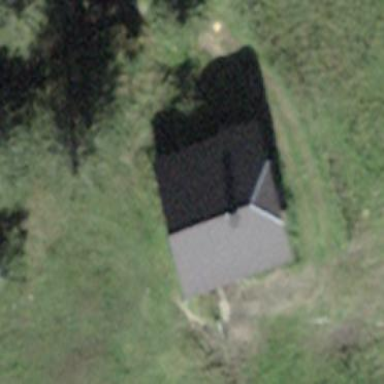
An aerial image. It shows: Farm auxiliary building.